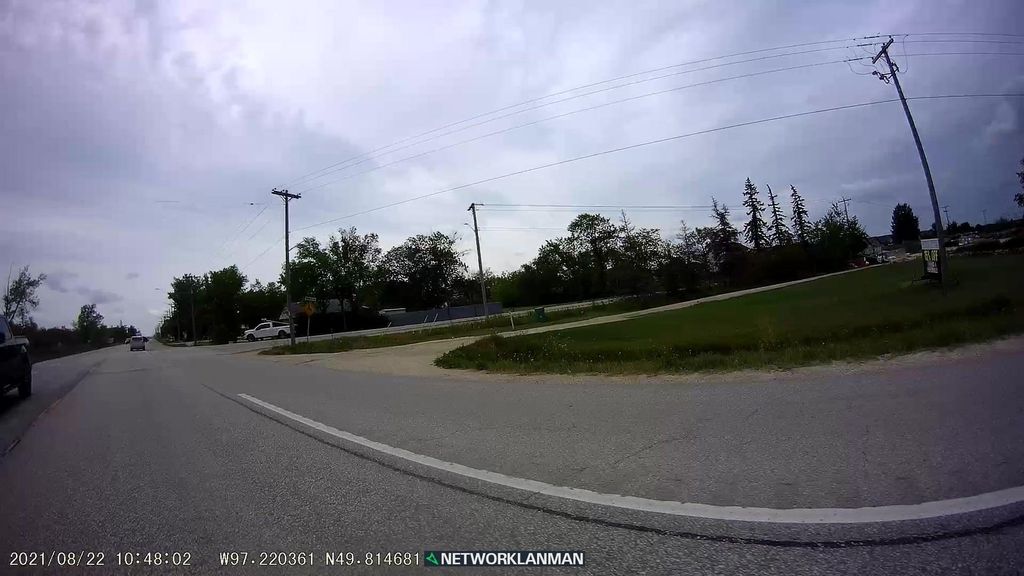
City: winnipeg